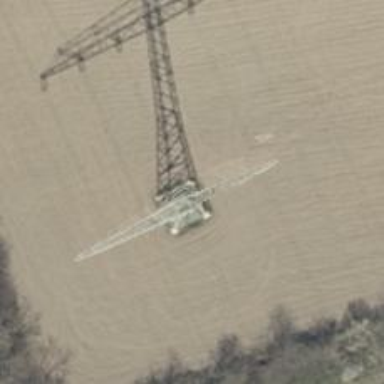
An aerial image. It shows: Power line is depicted.